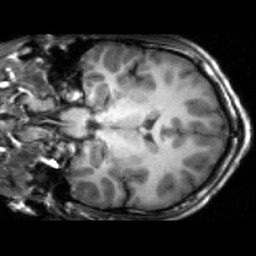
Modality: T1w
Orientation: coronal
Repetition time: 0.008948 s
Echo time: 0.001784 s